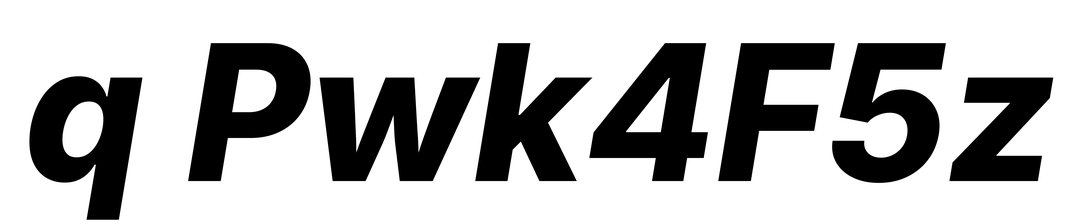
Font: Inter-Italic_ExtraBold_Italic